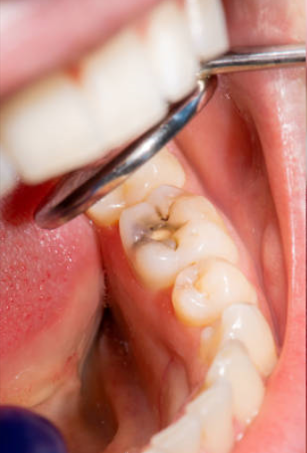
Condition: Caries